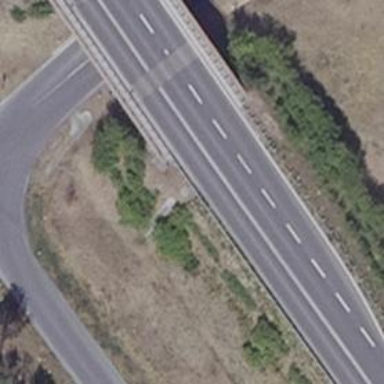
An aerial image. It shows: Asphalt trunk motorway.